Question: I need help about this problem
I need to put the startup view The 'Home.xaml' but when i run the application an error indicates that the view 'Home' is not found appears.
1. What is the reason of this error?
2. How can i fix it?
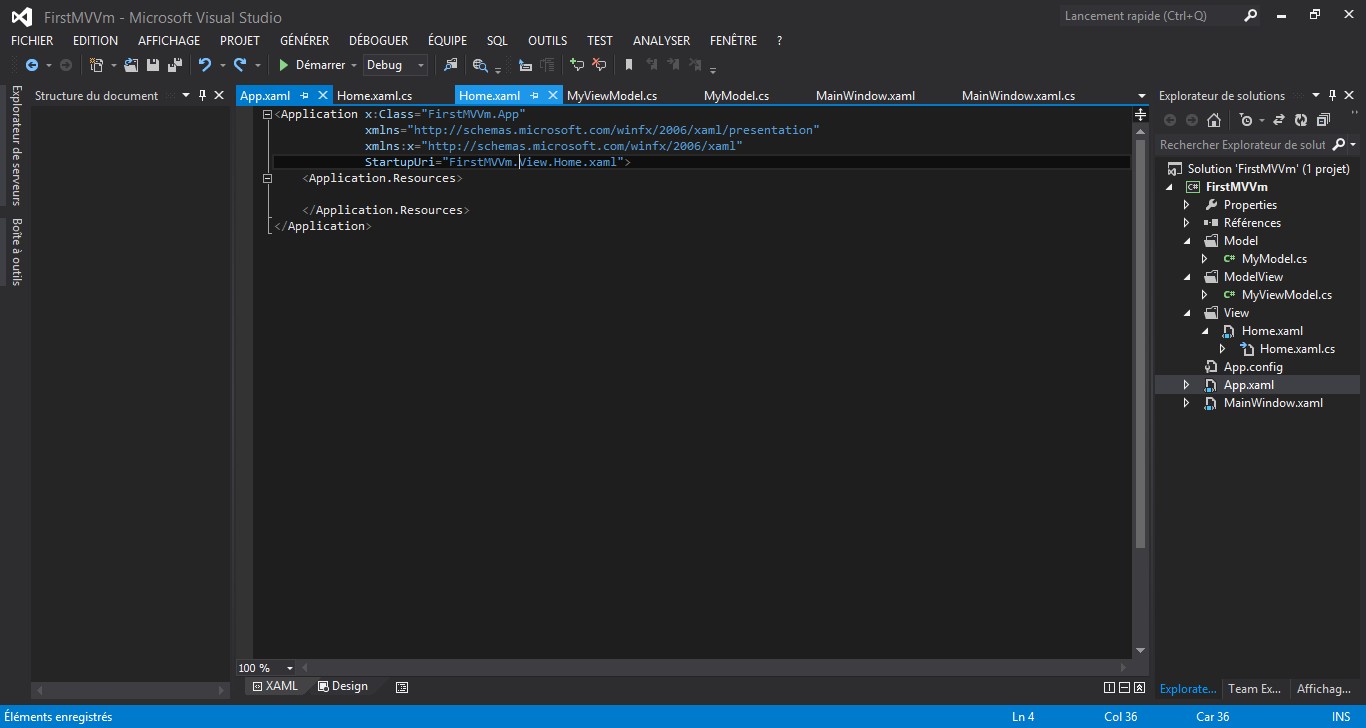
Answer: 1. StartupUri is a relative URI from App.xaml. Also, its not a namespace/class path, its a folder path.
2. StartupUri="View/Home.xaml" should do it.